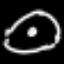
Label: clock